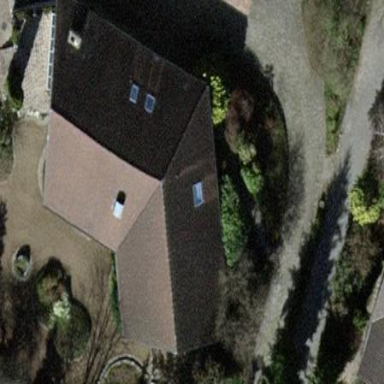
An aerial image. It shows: Detached building with gabled roof.